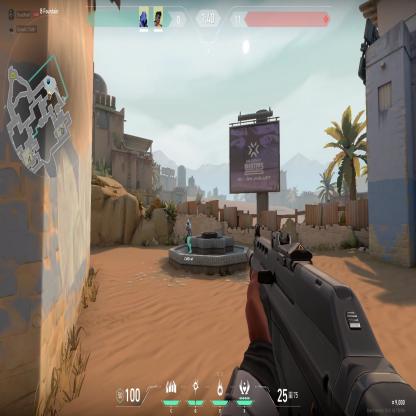
Label: teammate